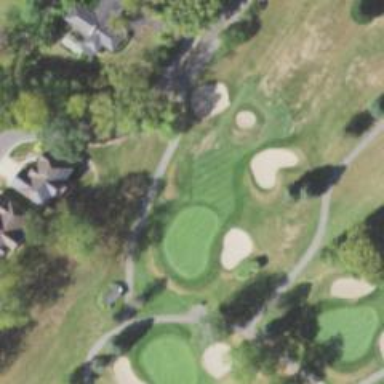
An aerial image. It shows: Golf hole.